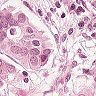
Metastatic tissue present: yes